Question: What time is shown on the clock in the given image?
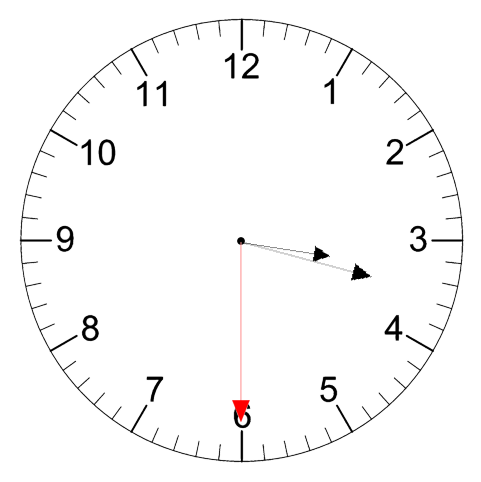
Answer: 03:17:30